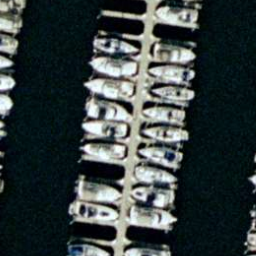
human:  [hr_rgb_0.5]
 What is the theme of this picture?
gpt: harbor